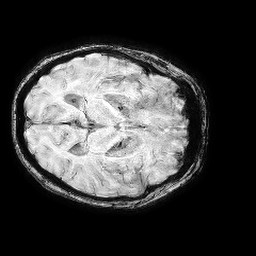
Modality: SWI
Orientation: axial
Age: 51
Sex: female
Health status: ill
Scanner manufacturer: philips
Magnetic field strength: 3 T
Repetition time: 0.031 s